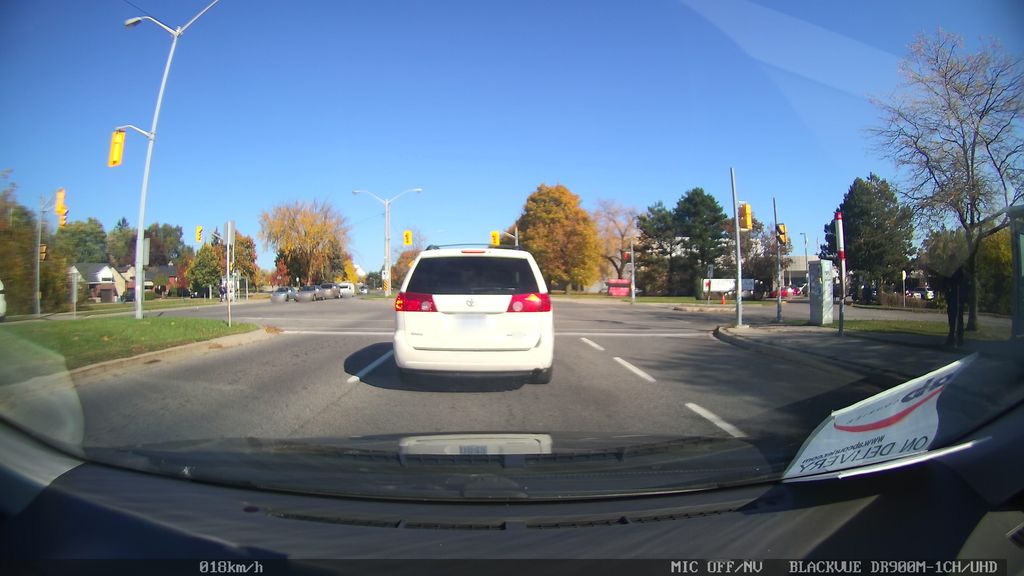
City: toronto